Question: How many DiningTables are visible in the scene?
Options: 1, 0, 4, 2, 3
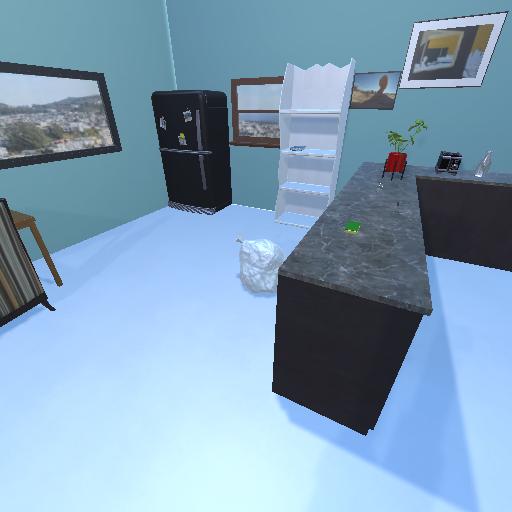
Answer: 1